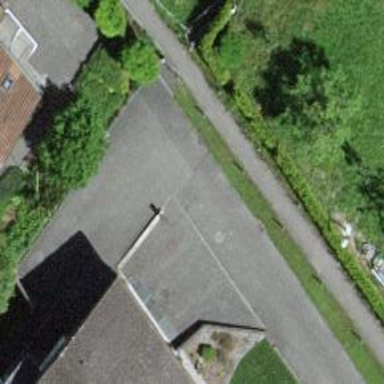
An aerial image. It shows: Footway along the road.